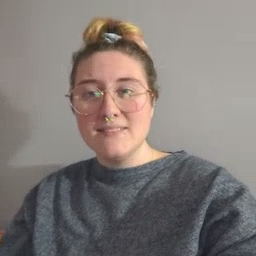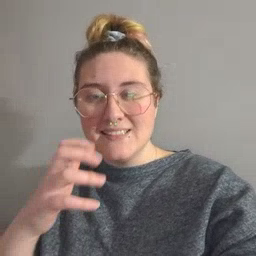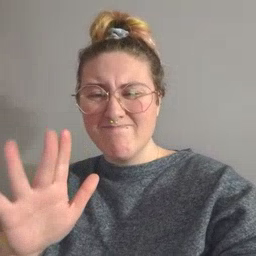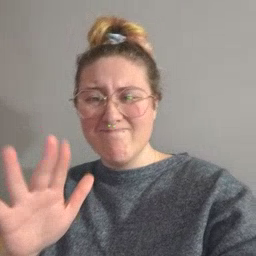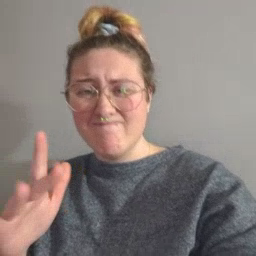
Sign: cereal